Question: Please forgive my lack of familiarity with geometry/math terms. An image will better describe what I want to accomplish:

I want to take a triangle such as the one on the left and generate a path from it such as the one on the right. Each triangle will be accompanied by a lightness value which can be used to determine the frequency of the shading lines.
The first two points on the path should represent one side of the triangle, but the last point doesn't necessarily need to be land on the 3rd point of the triangle (just as close as possible).
I'm trying to accomplish this in javascript but a framework or library specific solution is not important. I'm hoping that someone can point me towards some ideas / concepts that will help me grok the geometry and design an algorithm.
Thanks
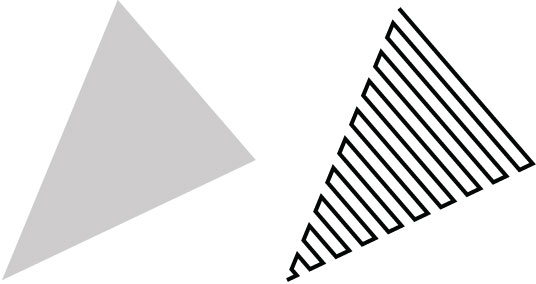
Answer: An interesting exercise. Here is my solution using pure Javascript.
Basically we calculate the two line equations (A->C and B->C). Then divide them up into an appropriate number of steps. Then draw a polyline back and forth as we step along those two lines.
'''
// 'pts' is a 3x2 array ([3][2]) for the three triangle points
// 'step' is the approximate step distance between lines
function makeTriangle(pts, step)
{
var ax = pts[0][0];
var ay = pts[0][1];
var bx = pts[1][0];
var by = pts[1][1];
var cx = pts[2][0];
var cy = pts[2][1];
// Get AC line length
var a_dx = cx - ax,
a_dy = cy - ay;
var ac_len = Math.sqrt(a_dx * a_dx + a_dy * a_dy);
// Get BC line length
var b_dx = cx - bx,
b_dy = cy - by;
bc_len = Math.sqrt(b_dx * b_dx + b_dy * b_dy);
// Whichever line is shortest will determine the number of steps
var len = (ac_len < bc_len) ? ac_len : bc_len;
// ac step amounts
a_dx = step * a_dx / len;
a_dy = step * a_dy / len;
// bc step amounts
b_dx = step * b_dx / len;
b_dy = step * b_dy / len;
var poly = [];
// first two points
poly.push(ax);
poly.push(ay);
poly.push(bx);
poly.push(by);
while (len > step) {
// step along the ac and bc lines
ax += a_dx;
ay += a_dy;
bx += b_dx;
by += b_dy;
// add the line going from the bc line to the ac line
poly.push(bx);
poly.push(by);
poly.push(ax);
poly.push(ay);
len -= step;
if (len < step) break;
// step again
ax += a_dx;
ay += a_dy;
bx += b_dx;
by += b_dy;
// add line going back again
poly.push(ax);
poly.push(ay);
poly.push(bx);
poly.push(by);
len -= step;
}
poly.push(cx);
poly.push(cy);
// Now we have all our points, build the SVG element
var svg = document.getElementById("mysvg");
var tri = document.createElementNS("http://www.w3.org/2000/svg", "polyline");
tri.setAttribute("fill", "none");
tri.setAttribute("stroke", "black");
tri.setAttribute("stroke-width", 4);
tri.setAttribute("points", poly.join(","));
svg.appendChild(tri);
}
makeTriangle([[117,0],[255,159],[2,279]], 15);
'''
<URL>